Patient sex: M
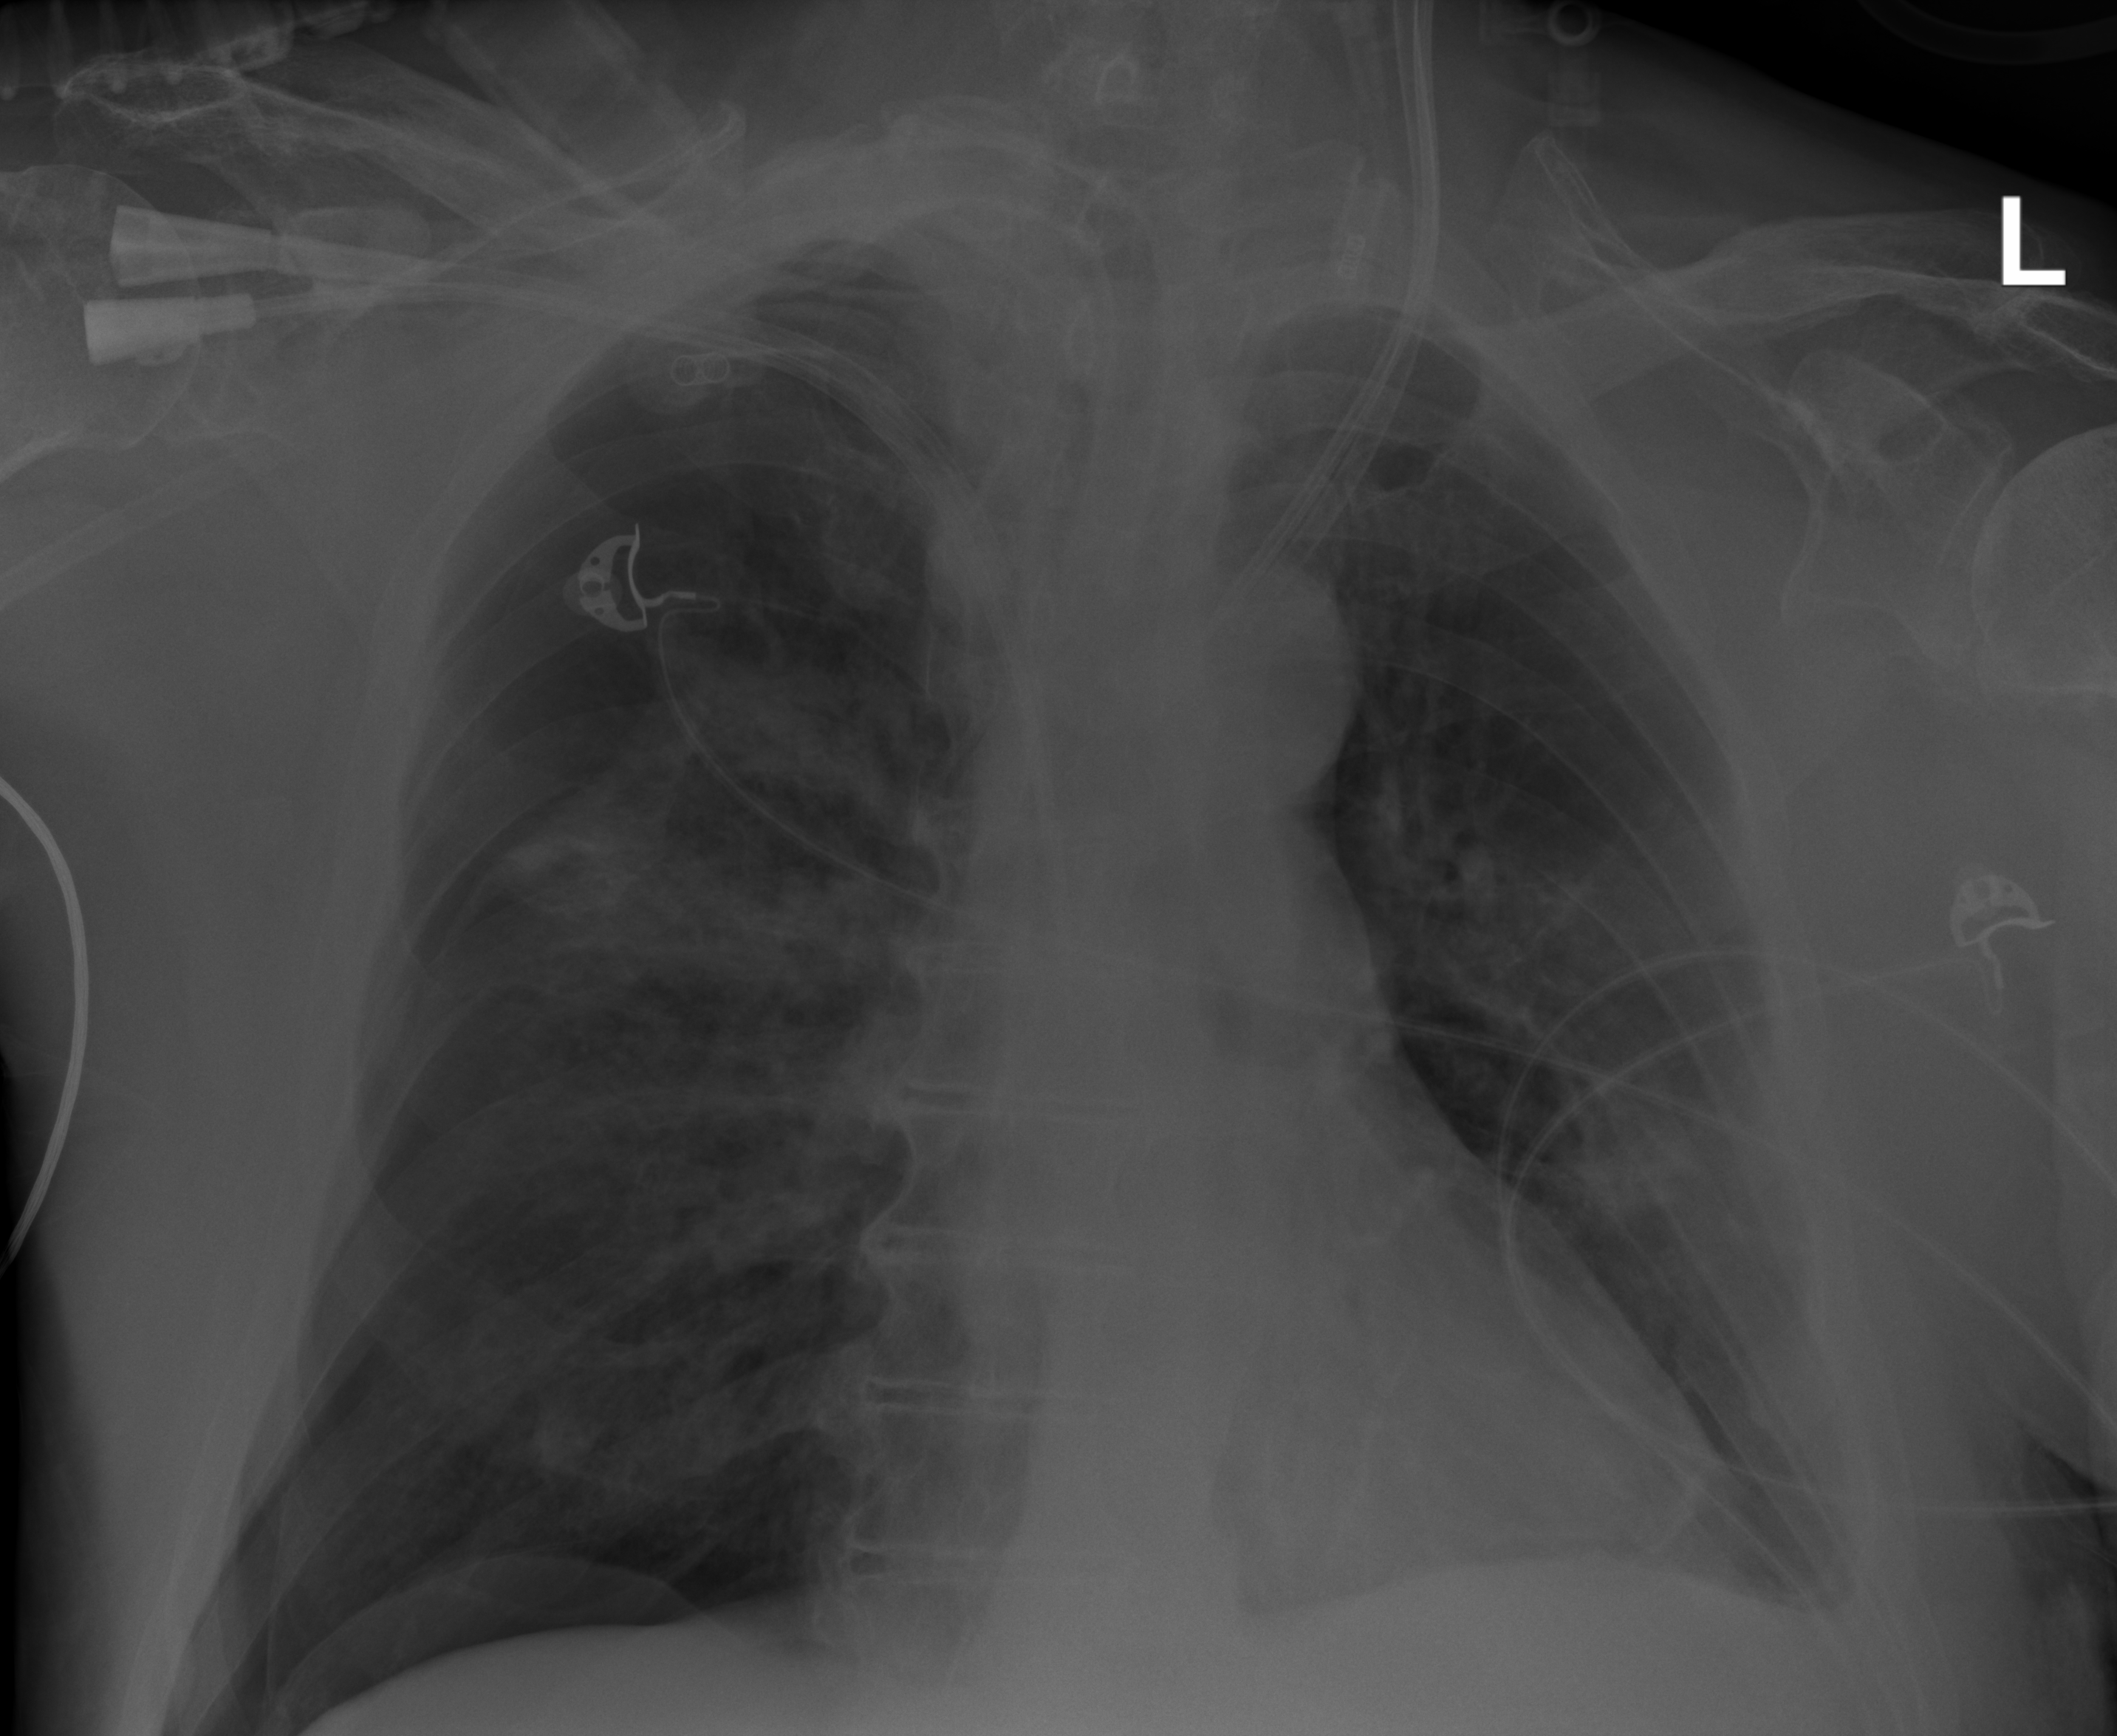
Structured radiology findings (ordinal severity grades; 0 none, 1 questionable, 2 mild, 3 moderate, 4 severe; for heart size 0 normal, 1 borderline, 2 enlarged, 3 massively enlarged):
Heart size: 0
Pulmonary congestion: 2
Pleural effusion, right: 0
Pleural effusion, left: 2
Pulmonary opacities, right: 3
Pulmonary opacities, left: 2
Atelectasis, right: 2
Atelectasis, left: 2